Interaction volume radius: 5 \u00c5
Interaction volume height: 10 \u00c5
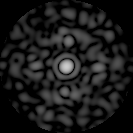
Disorder parameter: 0.892